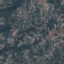
Land use / land cover class: HerbaceousVegetation